Question: I am building the basic <URL>.
The last piece of the puzzle is to build a 'squiggle' class for the "squiggle" shape. How can I do the squiggle shape using CSS?

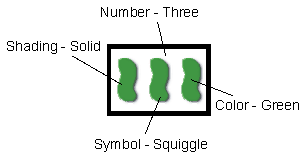
Answer: I'm pretty sure you'll have to resort to SVG for shapes like that.
SVG might also make your life easier for those other shapes too. On my Safari 6.0.2 I see a few small CSS rendering artifacts:
In particular, the spacing of the striped diamond due to how 'transform' works (texture mapping) produces something that doesn't quite look completely uniform. You'll need to scale up this screenshot to see the artifacts at the corners of the diamond.

Basically, CSS is not meant for drawing shapes. SVG is meant for drawing shapes. Therefore since you are trying to draw shapes, there's a much higher chance you'll succeed with SVG.
Good job with the diamonds, though. (Note also SVG ought to work on platforms not supporting CSS3 3D; it is a neat trick to skew/scale square to make a diamond but at the end of the day its more or less a hack)